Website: apple
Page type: account-selection
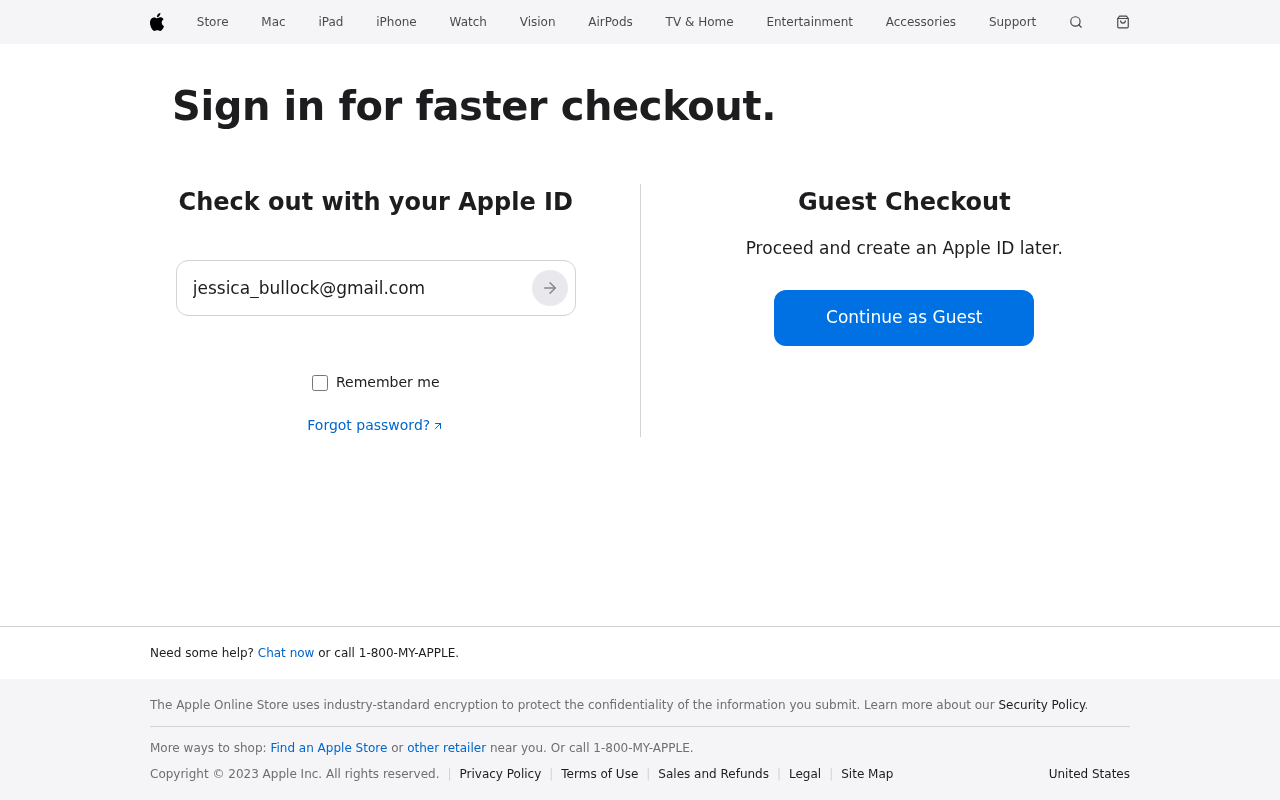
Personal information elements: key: PII_EMAIL
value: jessica_bullock@gmail.com